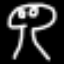
Label: mushroom